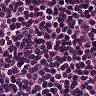
Metastatic tissue present: yes